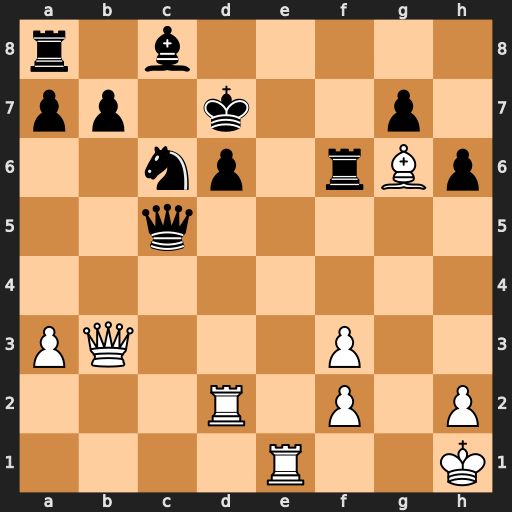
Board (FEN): r1b5/pp1k2p1/2np1rBp/2q5/8/PQ3P2/3R1P1P/4R2K
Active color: w
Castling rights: -
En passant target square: -
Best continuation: Qg8 Kc7 Qxg7+ Bd7 Qxf6